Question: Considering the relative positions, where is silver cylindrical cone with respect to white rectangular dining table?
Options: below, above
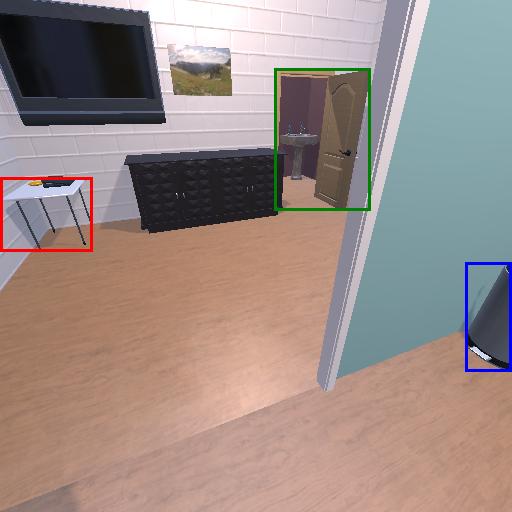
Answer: below